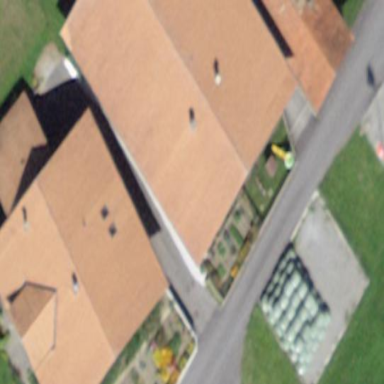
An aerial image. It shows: Residential building.